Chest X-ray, PA view. Patient: 46 years old, sex M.
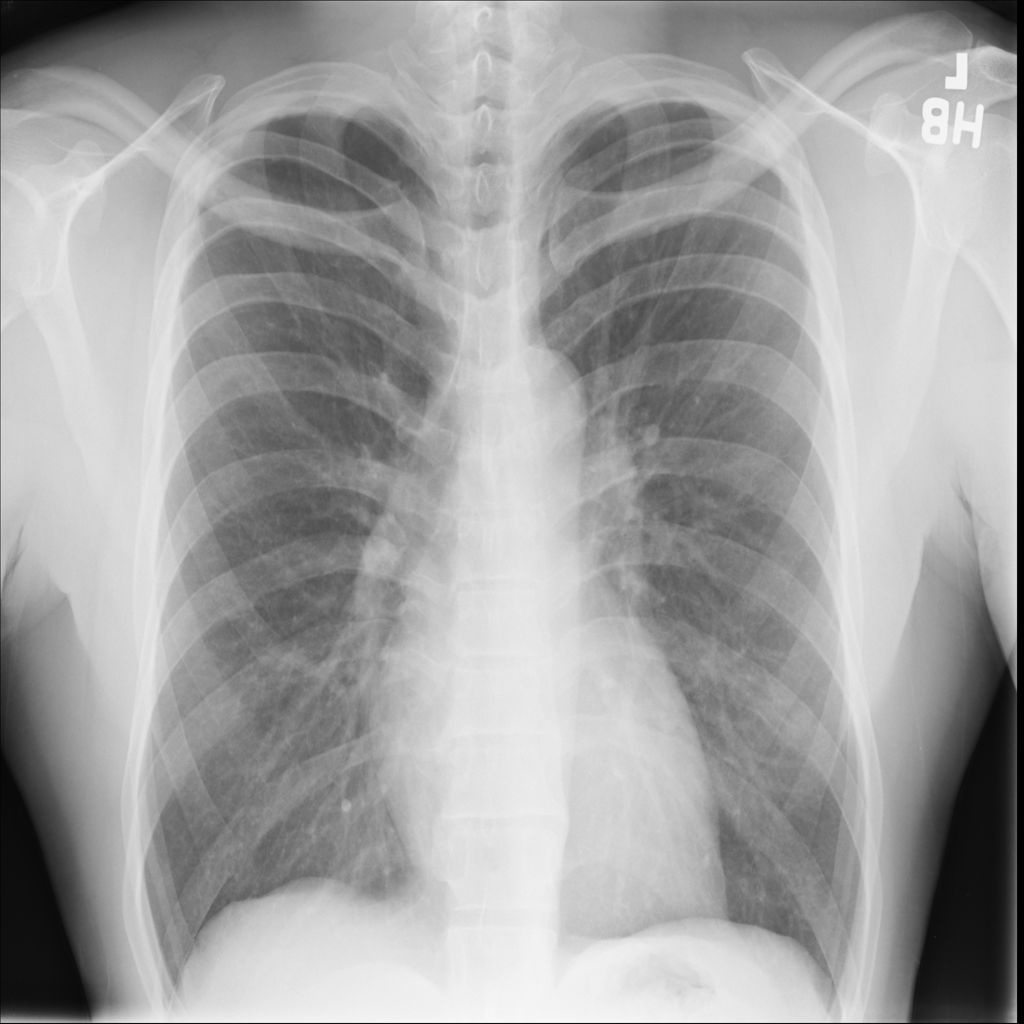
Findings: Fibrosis